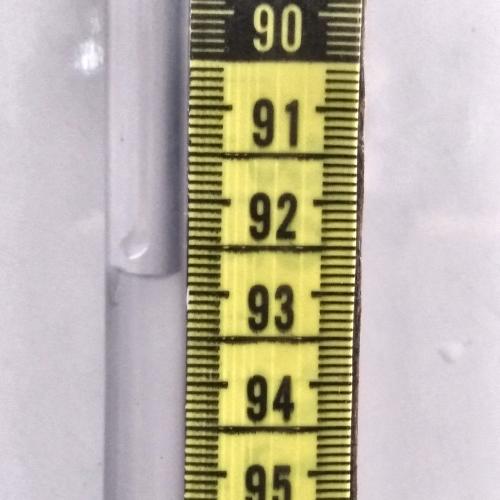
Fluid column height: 92.8 cm